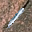
Label: 1